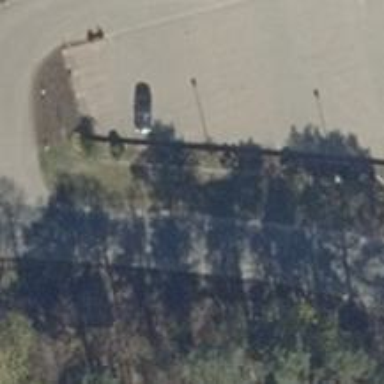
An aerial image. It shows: Road serving as parking aisle.